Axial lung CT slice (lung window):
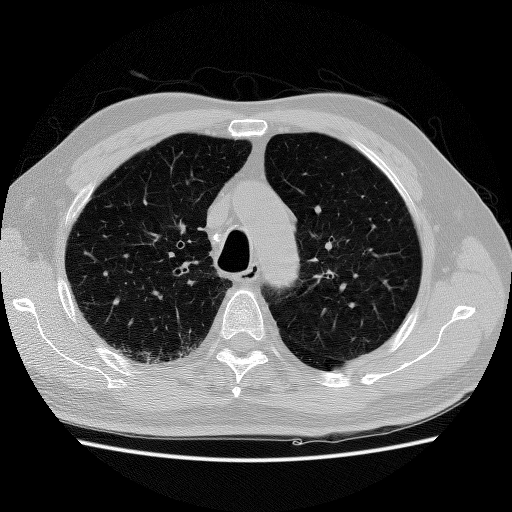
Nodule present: no